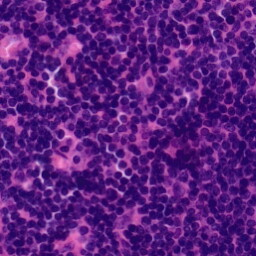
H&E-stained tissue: Tonsil